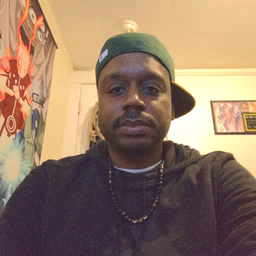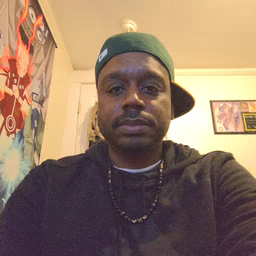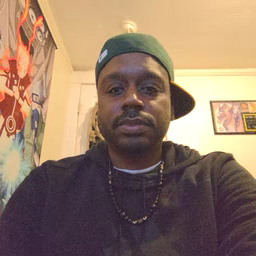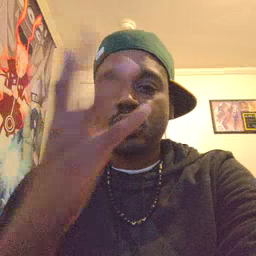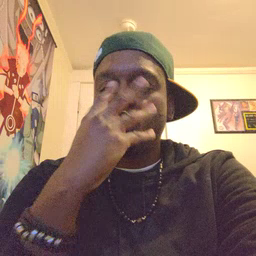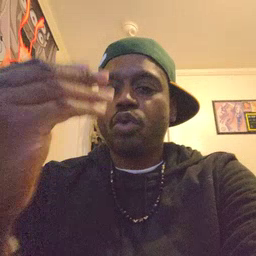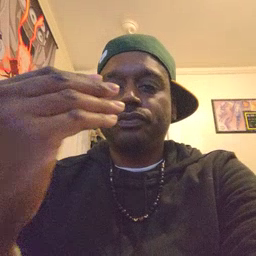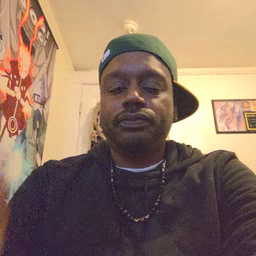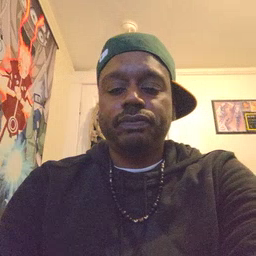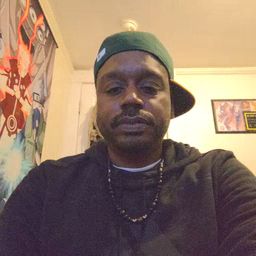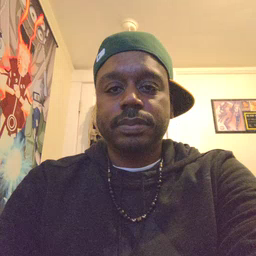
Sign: wolf